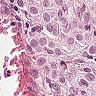
Metastatic tissue present: yes